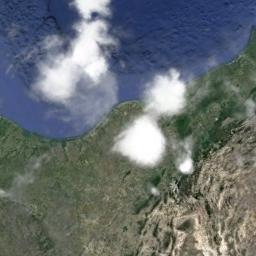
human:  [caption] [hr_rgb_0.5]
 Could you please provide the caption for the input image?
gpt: Sparse white clouds on the land and blue sea where green and yellow intersect .

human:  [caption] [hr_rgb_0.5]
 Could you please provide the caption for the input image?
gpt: The white cloud is above green land and blue sea .

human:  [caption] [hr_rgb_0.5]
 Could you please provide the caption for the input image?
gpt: There is a heavy cloud above the brown farmland .

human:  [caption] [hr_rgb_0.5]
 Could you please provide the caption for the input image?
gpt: The cumulus clouds are located above the sea and the land covered by dense vegetation while some ups and downs are on the land .

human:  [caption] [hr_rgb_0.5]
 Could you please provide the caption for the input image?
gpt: A few pieces of white clouds over a shore .